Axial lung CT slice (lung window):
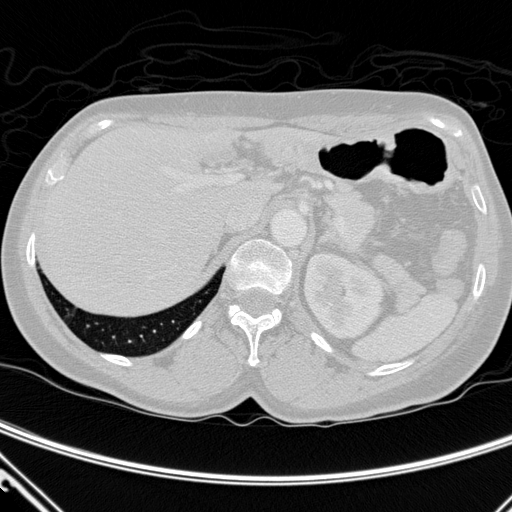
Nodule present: no